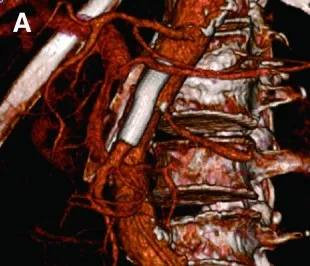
Fig. 3 (A) Postoperative CT showed exclusion of the aneurysm, patent stent-graft, and preservation of the middle colic artery as well as the distal branches of the SMA with no endoleak.
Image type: radiology (ct)